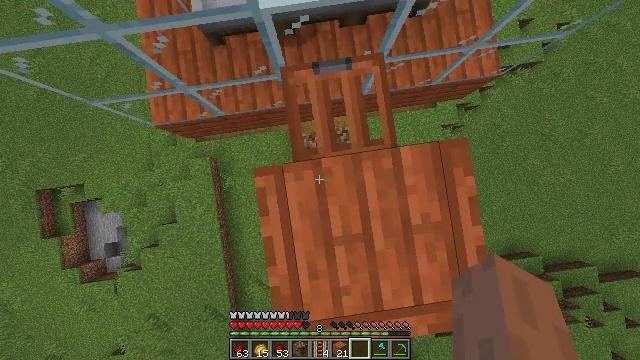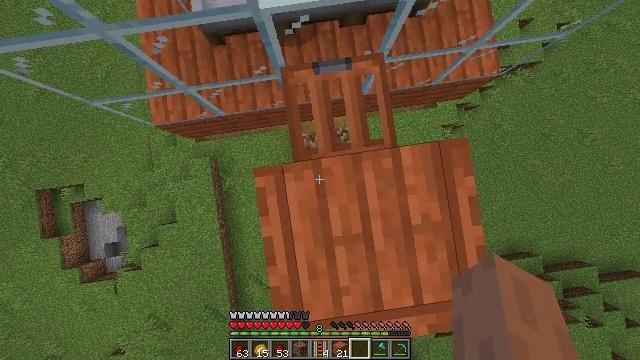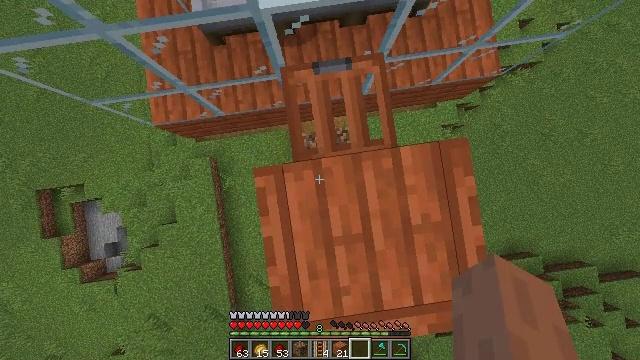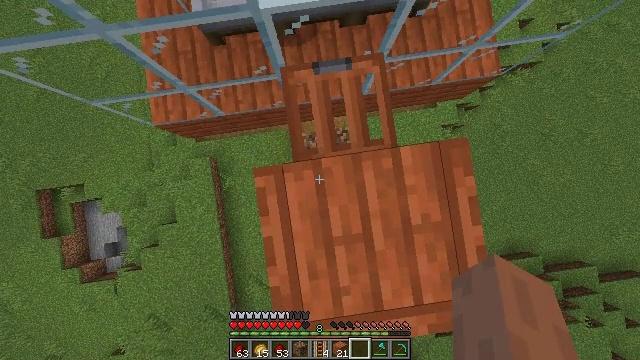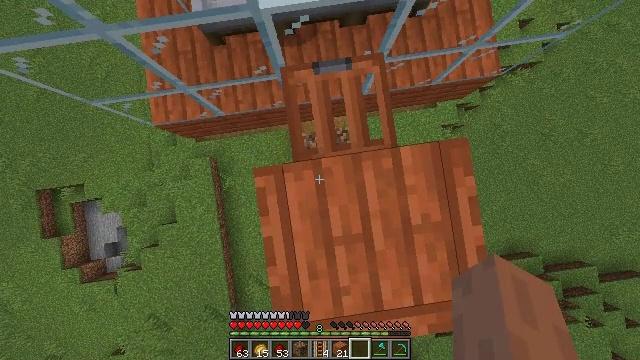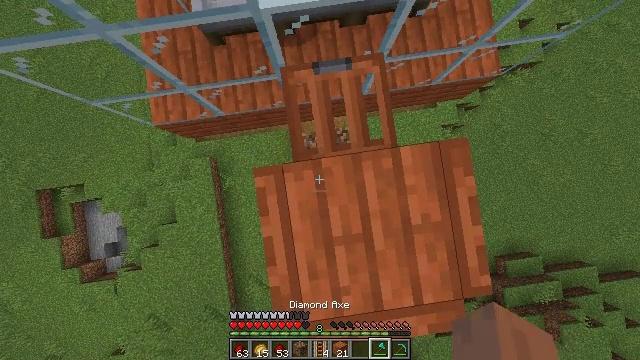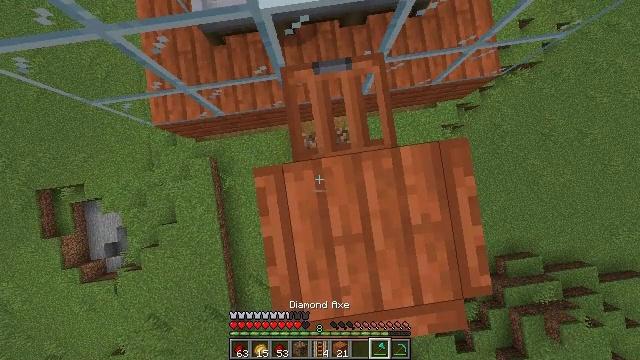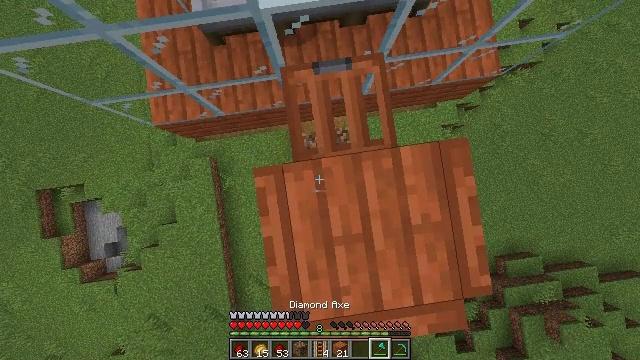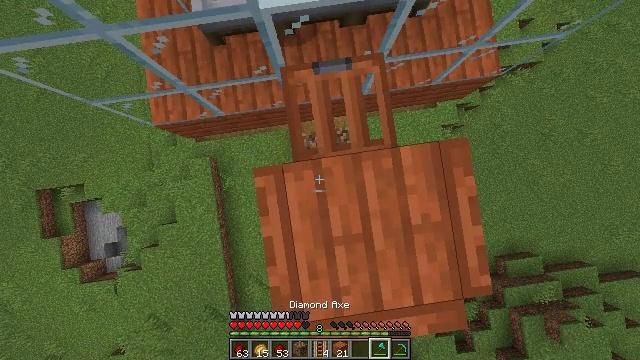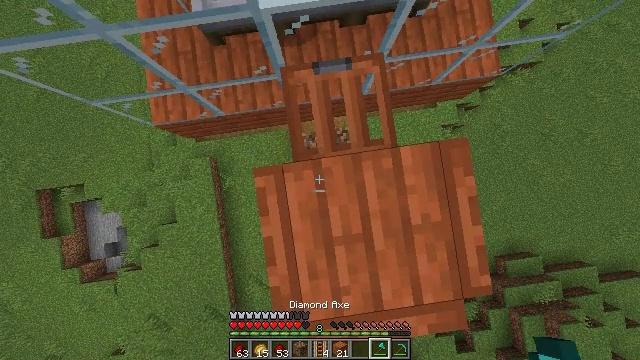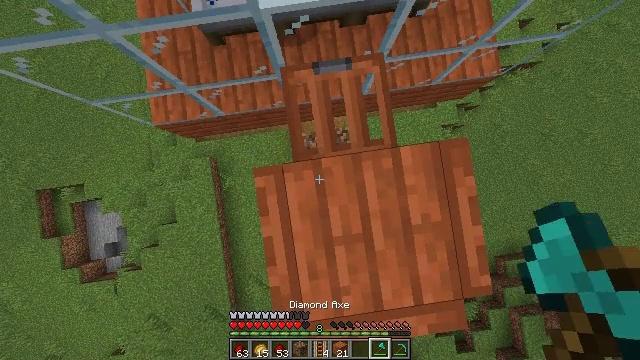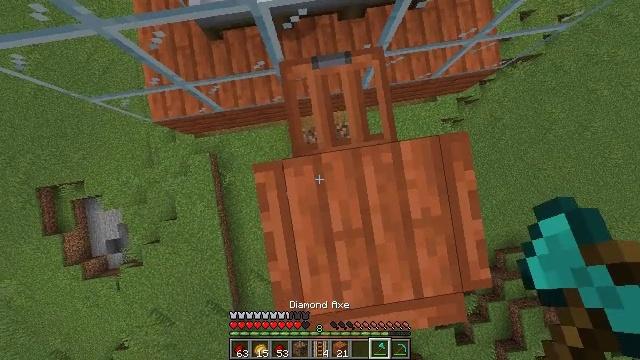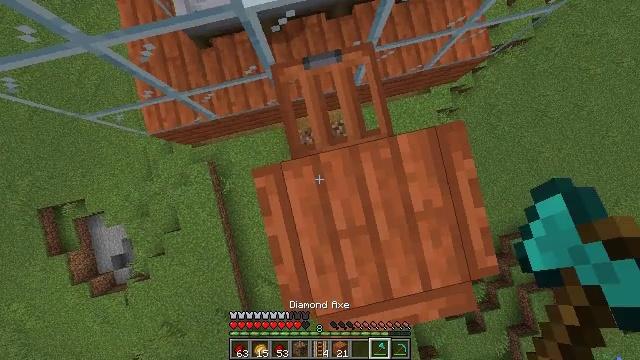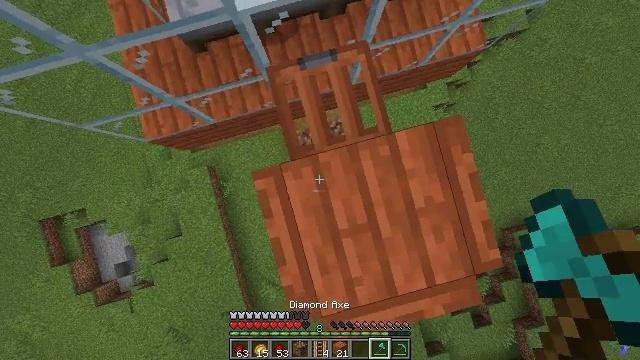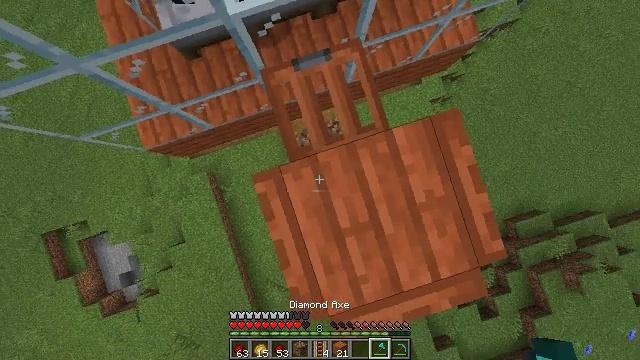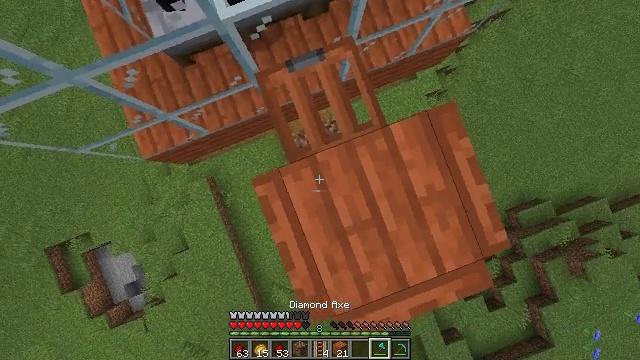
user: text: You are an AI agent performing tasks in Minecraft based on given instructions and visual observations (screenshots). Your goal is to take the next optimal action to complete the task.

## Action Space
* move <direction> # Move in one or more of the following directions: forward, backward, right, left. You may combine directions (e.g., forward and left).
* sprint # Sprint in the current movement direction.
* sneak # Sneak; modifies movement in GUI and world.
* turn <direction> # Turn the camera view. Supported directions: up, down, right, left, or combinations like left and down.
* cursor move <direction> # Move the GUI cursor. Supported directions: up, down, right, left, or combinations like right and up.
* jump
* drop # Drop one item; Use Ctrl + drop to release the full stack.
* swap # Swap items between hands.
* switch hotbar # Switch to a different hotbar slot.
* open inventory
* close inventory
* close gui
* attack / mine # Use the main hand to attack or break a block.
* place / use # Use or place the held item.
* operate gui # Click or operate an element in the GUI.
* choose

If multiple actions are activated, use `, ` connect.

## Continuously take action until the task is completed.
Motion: motion action
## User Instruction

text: Mine acacia planks.
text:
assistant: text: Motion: no_op
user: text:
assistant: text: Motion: no_op
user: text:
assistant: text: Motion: no_op
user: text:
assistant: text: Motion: no_op
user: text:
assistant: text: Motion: no_op
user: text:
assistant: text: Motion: no_op
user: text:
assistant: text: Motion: no_op
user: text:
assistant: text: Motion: no_op
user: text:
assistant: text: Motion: no_op
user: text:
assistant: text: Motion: no_op
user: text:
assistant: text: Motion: turn down
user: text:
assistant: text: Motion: turn right and down
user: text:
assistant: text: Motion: turn right
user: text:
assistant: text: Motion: turn right
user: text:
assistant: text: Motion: turn right
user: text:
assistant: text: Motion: turn right and down
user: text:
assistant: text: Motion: turn right
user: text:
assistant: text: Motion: turn right
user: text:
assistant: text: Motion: turn right
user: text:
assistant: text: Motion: attack / mine
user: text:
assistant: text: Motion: turn right, attack / mine
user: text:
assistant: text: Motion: turn right, attack / mine
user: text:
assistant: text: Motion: turn right, attack / mine
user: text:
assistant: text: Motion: turn right, attack / mine
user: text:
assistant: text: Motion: turn right, attack / mine
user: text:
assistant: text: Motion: turn right, attack / mine
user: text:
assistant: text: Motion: turn right, attack / mine
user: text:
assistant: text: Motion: turn right, attack / mine
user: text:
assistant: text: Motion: turn right, attack / mine
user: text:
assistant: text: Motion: attack / mine